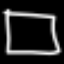
Label: square